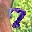
Label: 7